Field crop: maize
Growth stage: 2
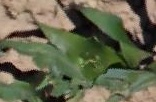
Species: maize